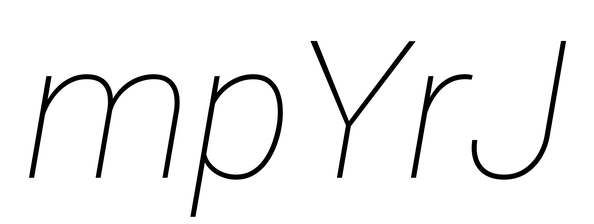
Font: Roboto-Italic_Thin_Italic